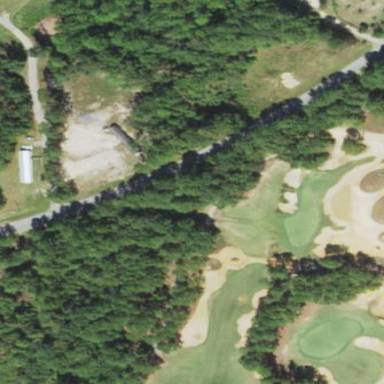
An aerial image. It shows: Golf rough area.